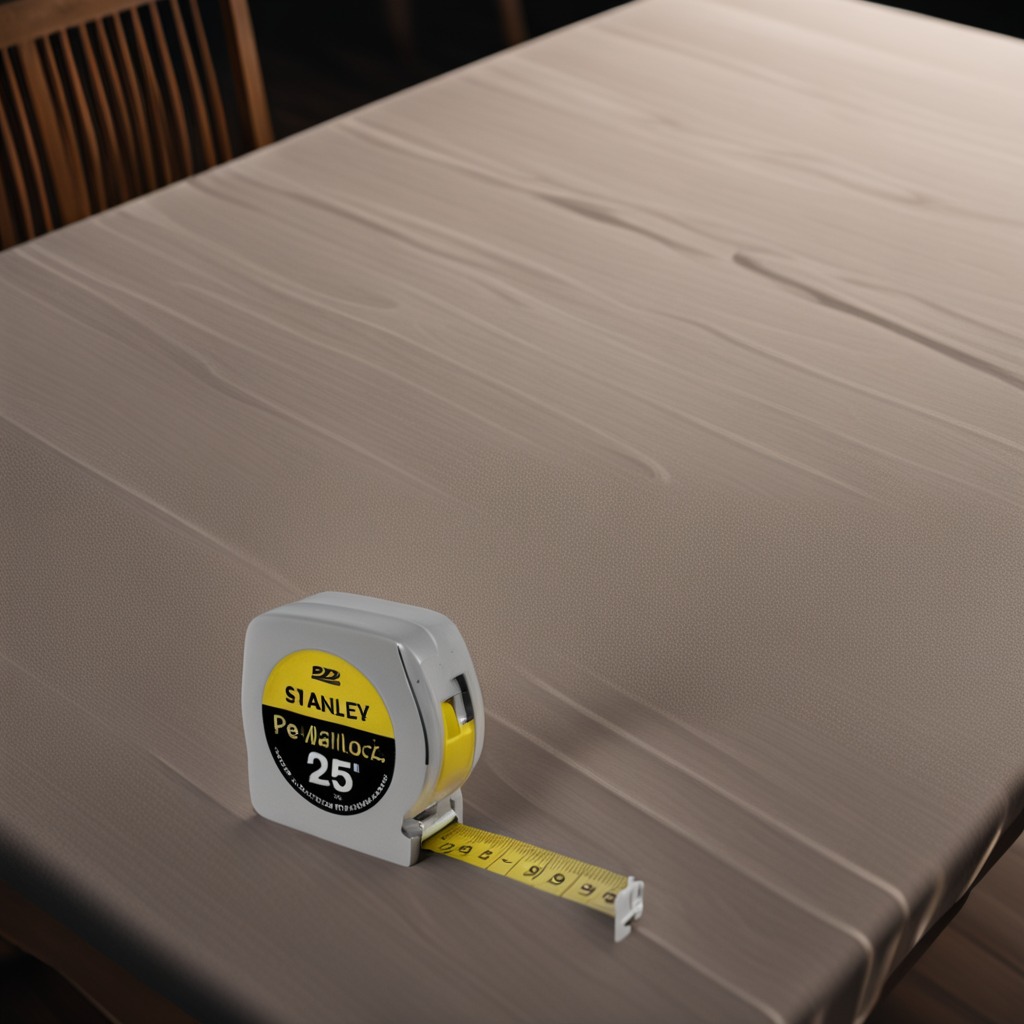
A measuring tape lies on the wooden table inside a workshop at night.